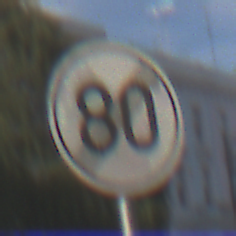
Verkehrszeichen: EndeGeschwindigkeit80
Umgebung: Outdoor, Urban
Tageszeit: MorningAfternoon
Wetter: PartlyCloudy
Licht: Natural
Jahreszeit: NotSpecified
Kontrast: HighContrast